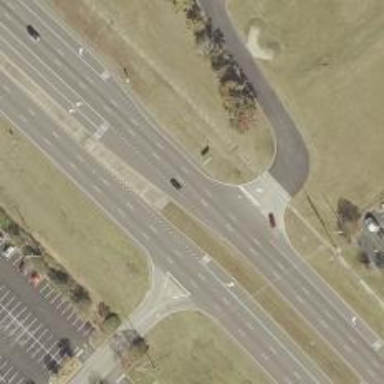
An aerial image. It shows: Asphalt road with dual carriageways at trunk level.